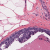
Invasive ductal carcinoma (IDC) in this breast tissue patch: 0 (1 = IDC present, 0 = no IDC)